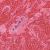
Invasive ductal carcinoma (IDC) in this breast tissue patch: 0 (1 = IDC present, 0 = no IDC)